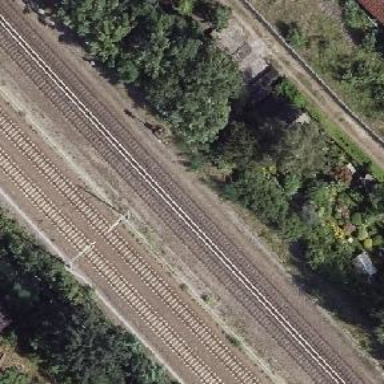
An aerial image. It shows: Railway signal.